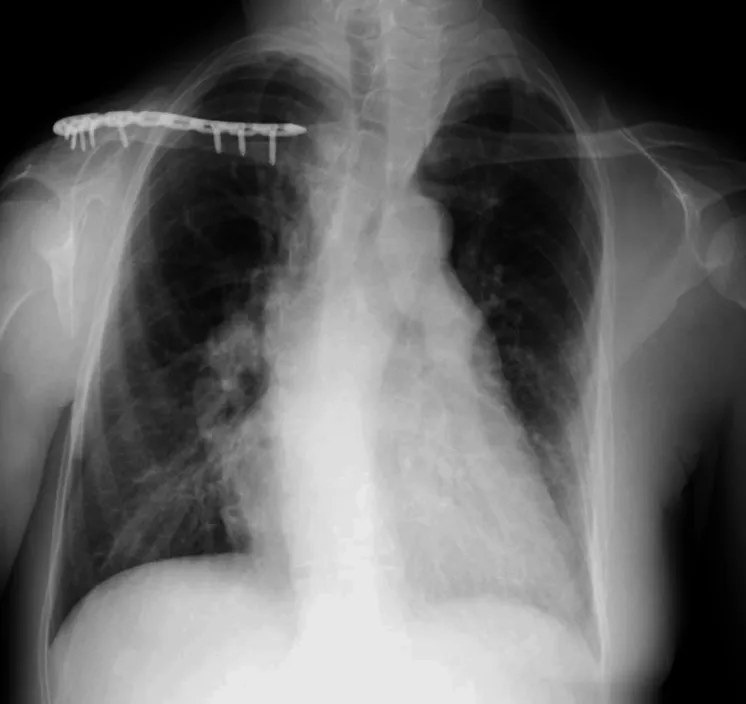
The patient's chest radiograph obtained on admission.
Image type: radiology (x_ray)